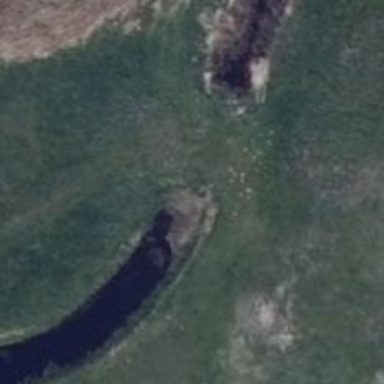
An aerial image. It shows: Culvert tunnel.